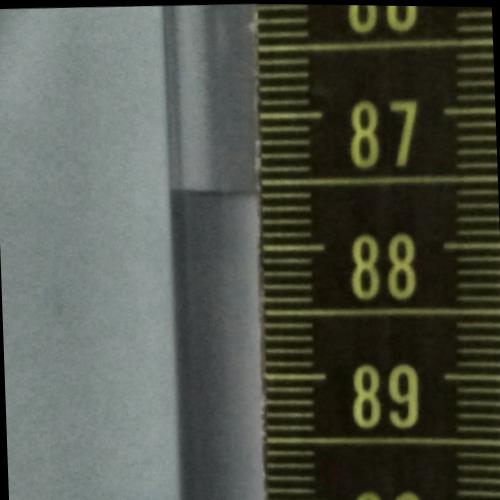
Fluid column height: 87.6 cm